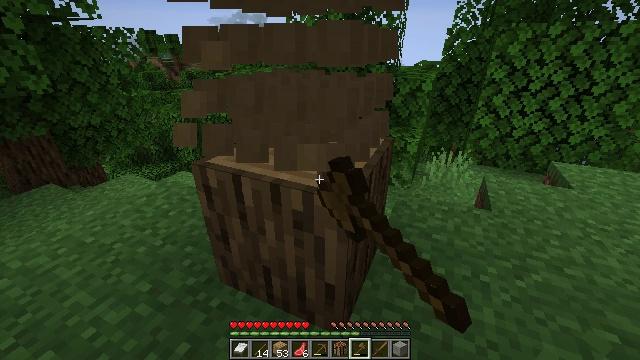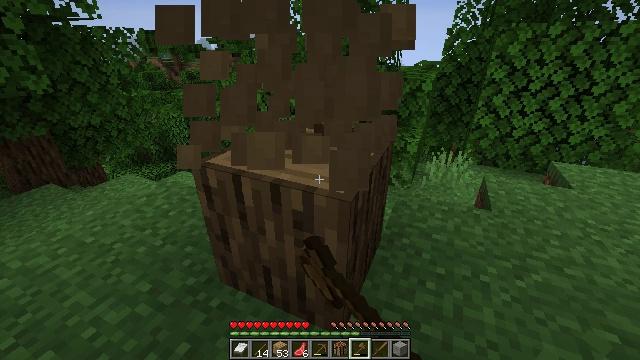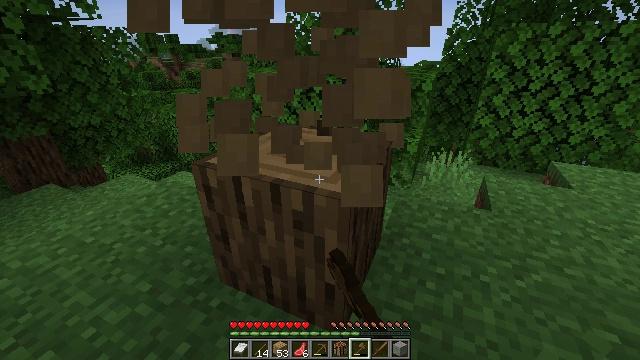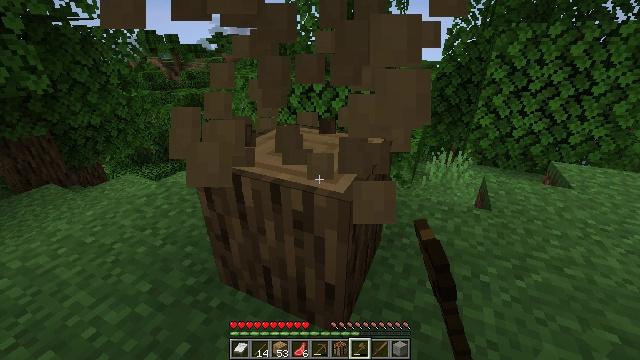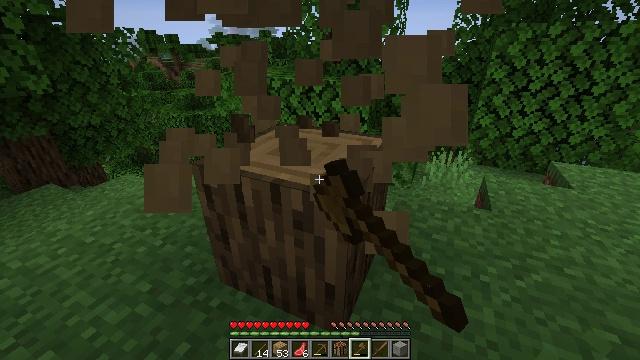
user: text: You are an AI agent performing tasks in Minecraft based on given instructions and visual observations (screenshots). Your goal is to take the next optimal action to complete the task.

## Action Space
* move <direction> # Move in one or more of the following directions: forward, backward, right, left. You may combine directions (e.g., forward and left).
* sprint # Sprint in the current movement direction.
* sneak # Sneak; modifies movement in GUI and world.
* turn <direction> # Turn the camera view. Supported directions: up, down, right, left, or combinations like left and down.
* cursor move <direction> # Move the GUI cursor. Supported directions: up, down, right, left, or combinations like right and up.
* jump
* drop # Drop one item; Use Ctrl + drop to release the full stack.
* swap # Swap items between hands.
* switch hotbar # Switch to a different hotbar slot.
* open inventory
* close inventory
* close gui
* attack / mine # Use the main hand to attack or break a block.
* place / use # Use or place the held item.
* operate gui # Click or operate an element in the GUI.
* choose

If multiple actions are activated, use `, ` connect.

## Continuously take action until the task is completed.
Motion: motion action
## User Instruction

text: Attack the stripped oak log to collect it.
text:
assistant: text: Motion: attack / mine
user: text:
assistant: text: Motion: attack / mine
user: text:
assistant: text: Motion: attack / mine
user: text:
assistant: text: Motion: attack / mine
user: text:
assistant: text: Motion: attack / mine